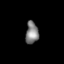
Tissue: skin
Cell type: Others
Senescence score: 0.7625
Nuclear area (px): 279
Mean DAPI intensity: 128.33